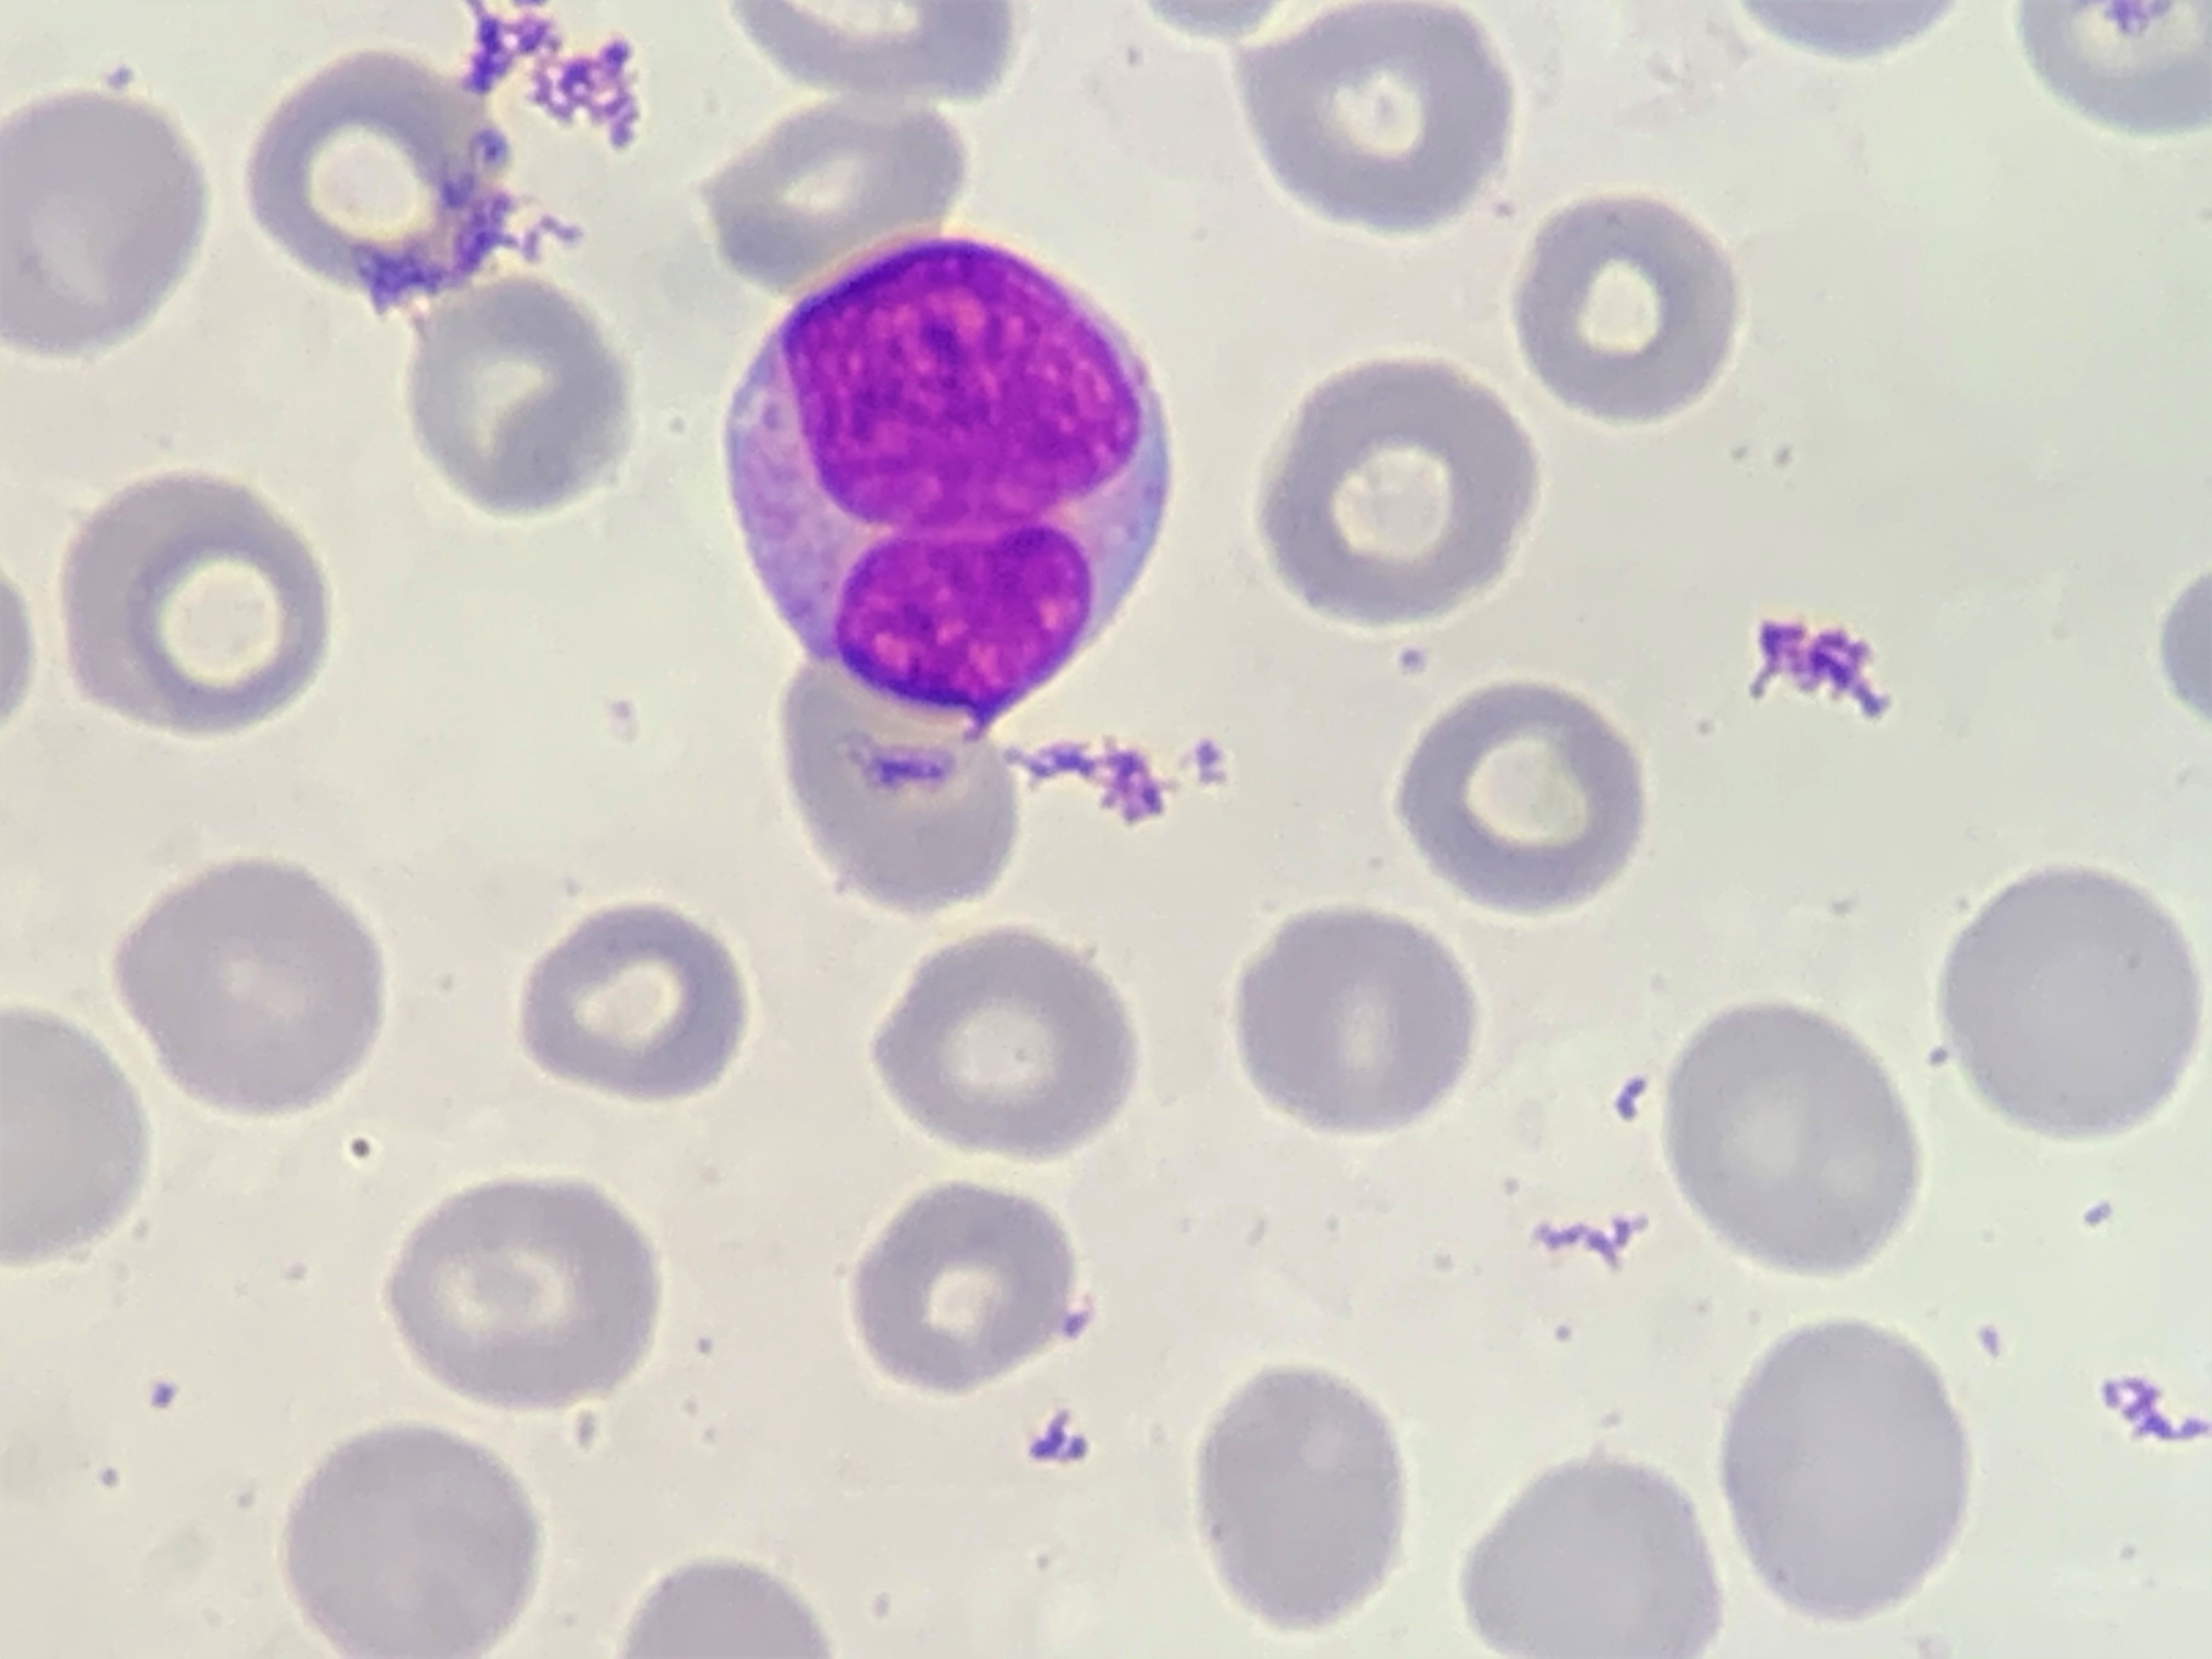
Cell type: BLAST CELLS